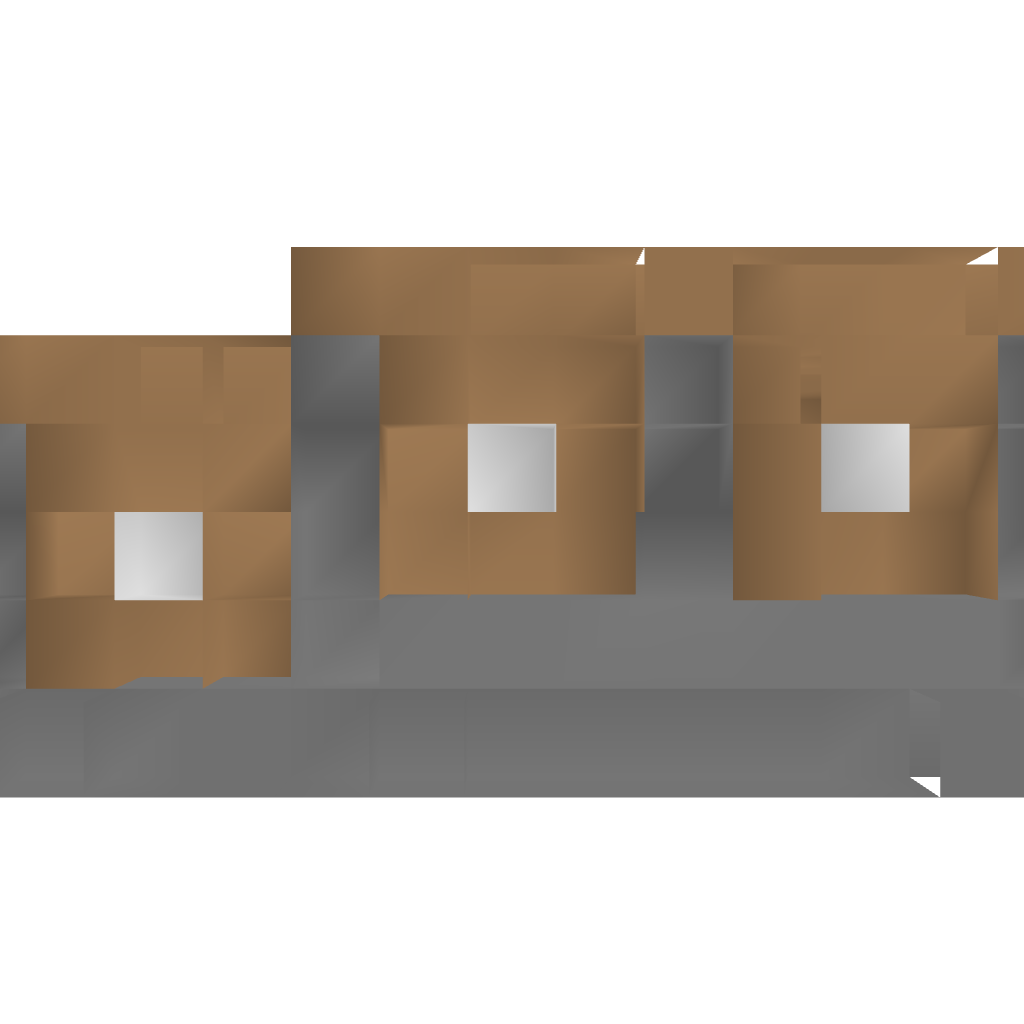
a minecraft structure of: Small wooden house good quality